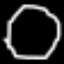
Label: octagon